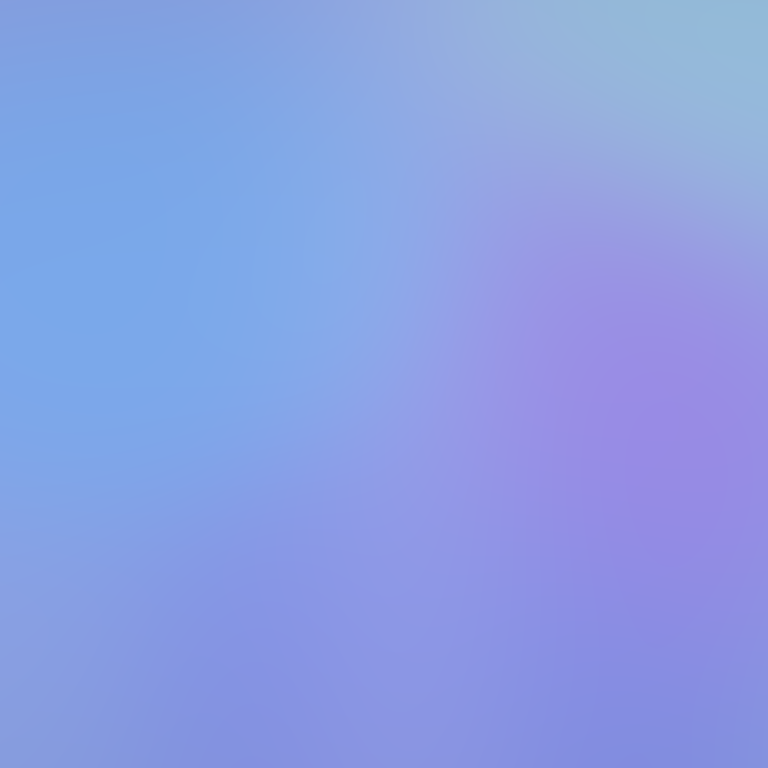
Abstract light effect, smooth gradient from soft blue to gentle purple, serene atmosphere, diffuse light, no room, no furniture, no objects.